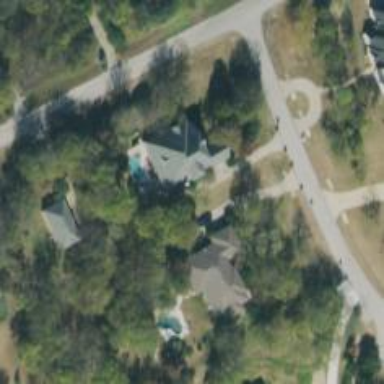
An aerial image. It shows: Driveway.